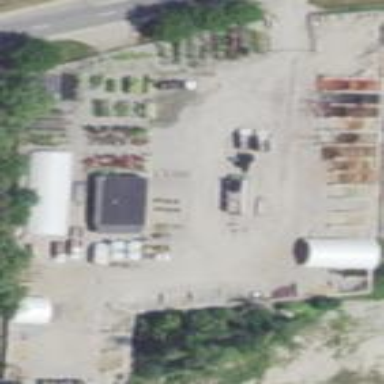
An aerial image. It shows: Plant nursery.